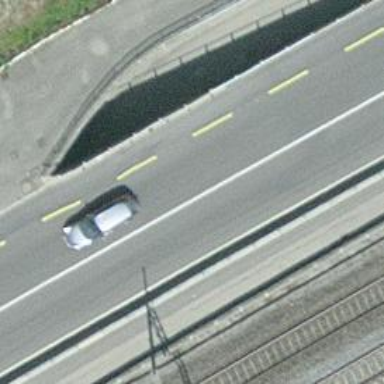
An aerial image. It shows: Tunnel under the road used for service purposes.